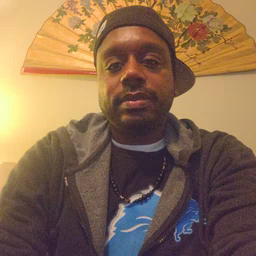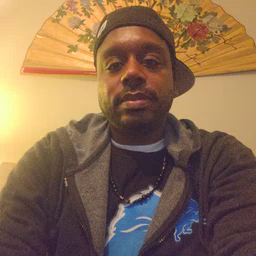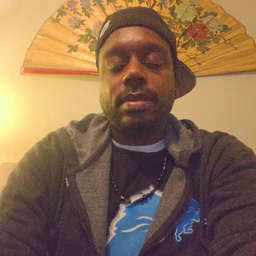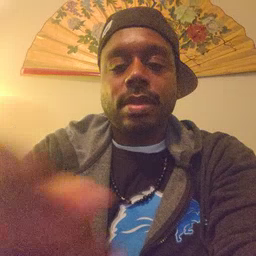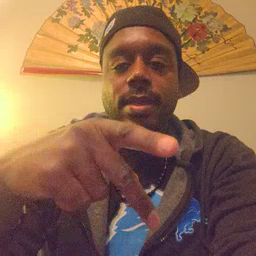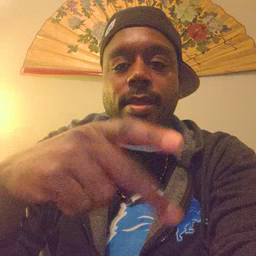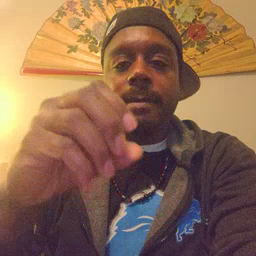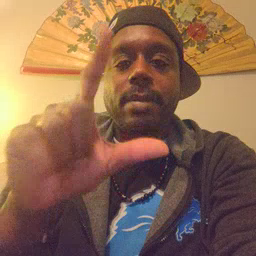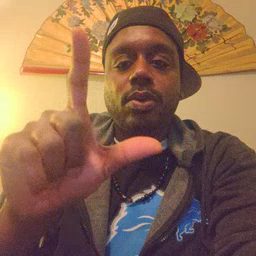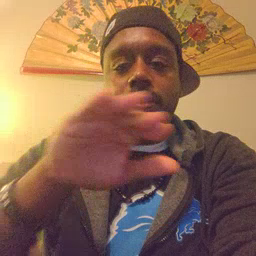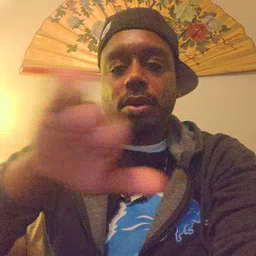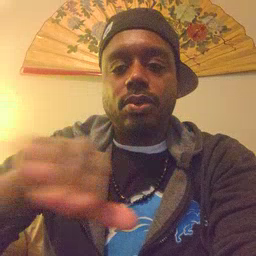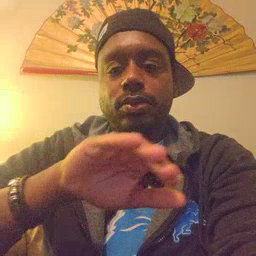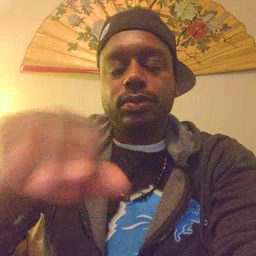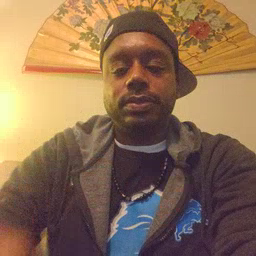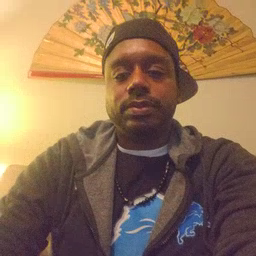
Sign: pool